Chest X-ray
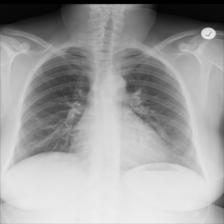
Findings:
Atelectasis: negative
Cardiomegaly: negative
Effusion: negative
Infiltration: negative
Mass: negative
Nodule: negative
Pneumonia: negative
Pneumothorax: negative
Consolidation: negative
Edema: negative
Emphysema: negative
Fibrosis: negative
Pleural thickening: negative
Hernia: negative